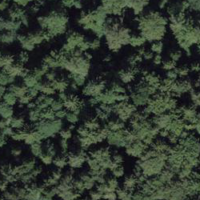
EUNIS habitat code: 44
Species observed at this site:
Allium ursinum
Cardamine heptaphylla
Petasites albus